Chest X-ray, PA view. Patient: 49 years old, sex M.
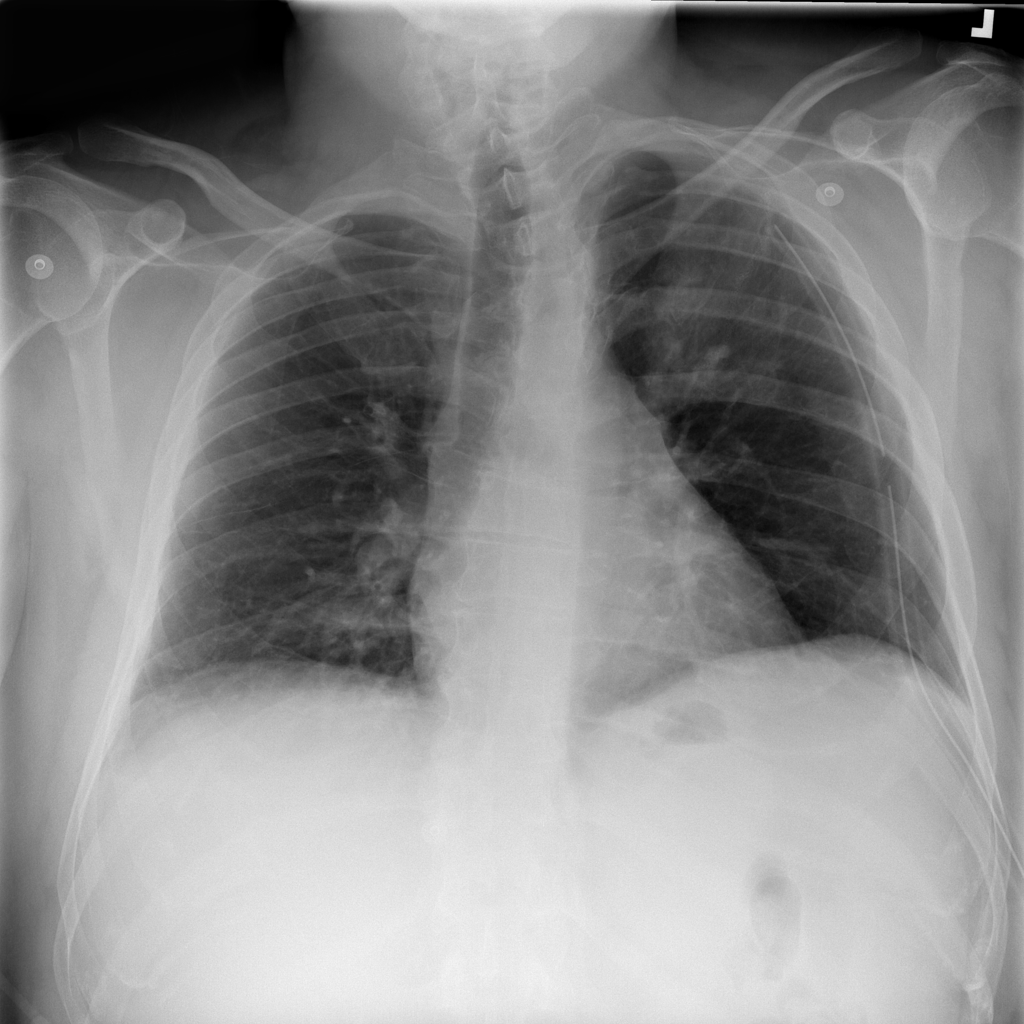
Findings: No Finding